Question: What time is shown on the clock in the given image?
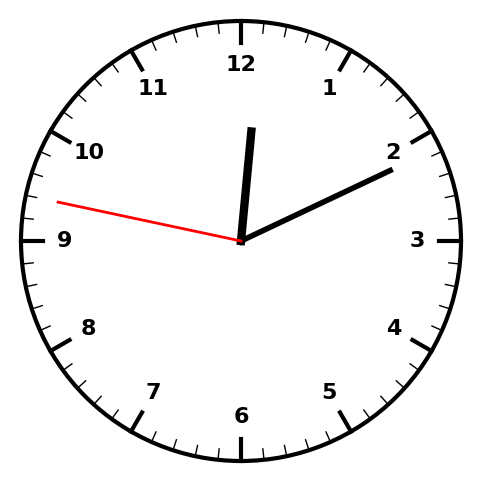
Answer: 12:10:47